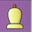
Piece: wB